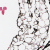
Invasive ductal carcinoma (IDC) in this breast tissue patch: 0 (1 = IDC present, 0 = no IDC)